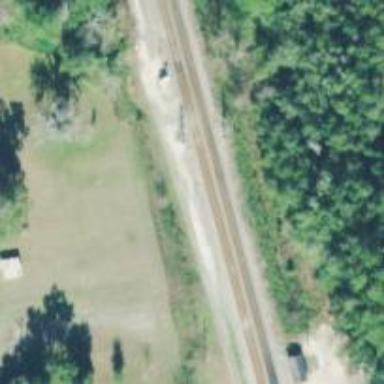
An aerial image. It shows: Railway track.